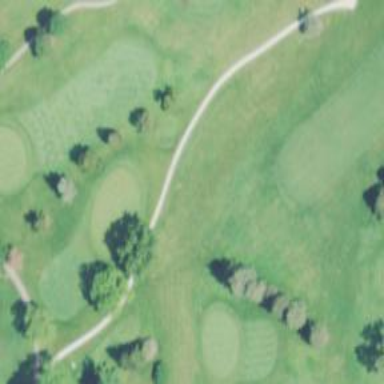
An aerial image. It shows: Pathway for golfing.